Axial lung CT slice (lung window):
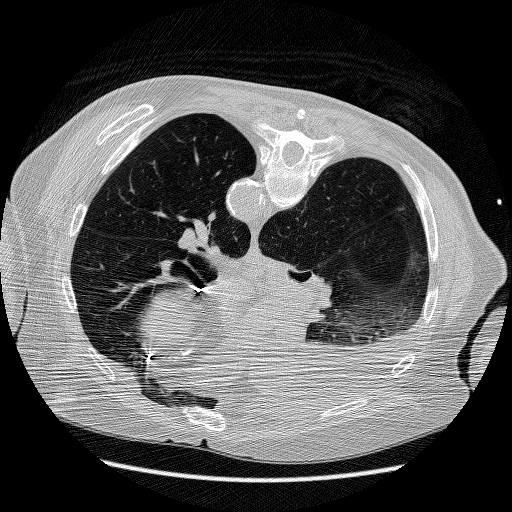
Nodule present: no